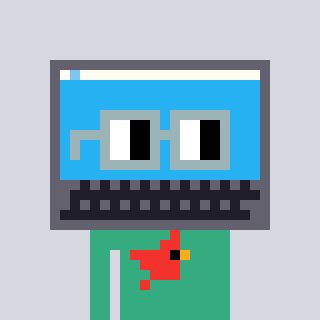
a pixel art character with square dark gray glasses, a laptop-shaped head and a teal-colored body on a cool background